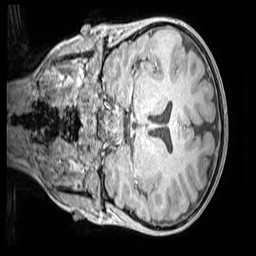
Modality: MP2RAGE
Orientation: coronal
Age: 9
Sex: male
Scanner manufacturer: siemens
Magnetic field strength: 3 T
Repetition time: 4 s
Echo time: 0.00299 s